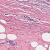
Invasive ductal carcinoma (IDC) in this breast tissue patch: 0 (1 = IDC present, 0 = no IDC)